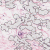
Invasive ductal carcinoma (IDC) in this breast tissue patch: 0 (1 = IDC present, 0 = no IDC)